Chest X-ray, PA view. Patient: 21 years old, sex M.
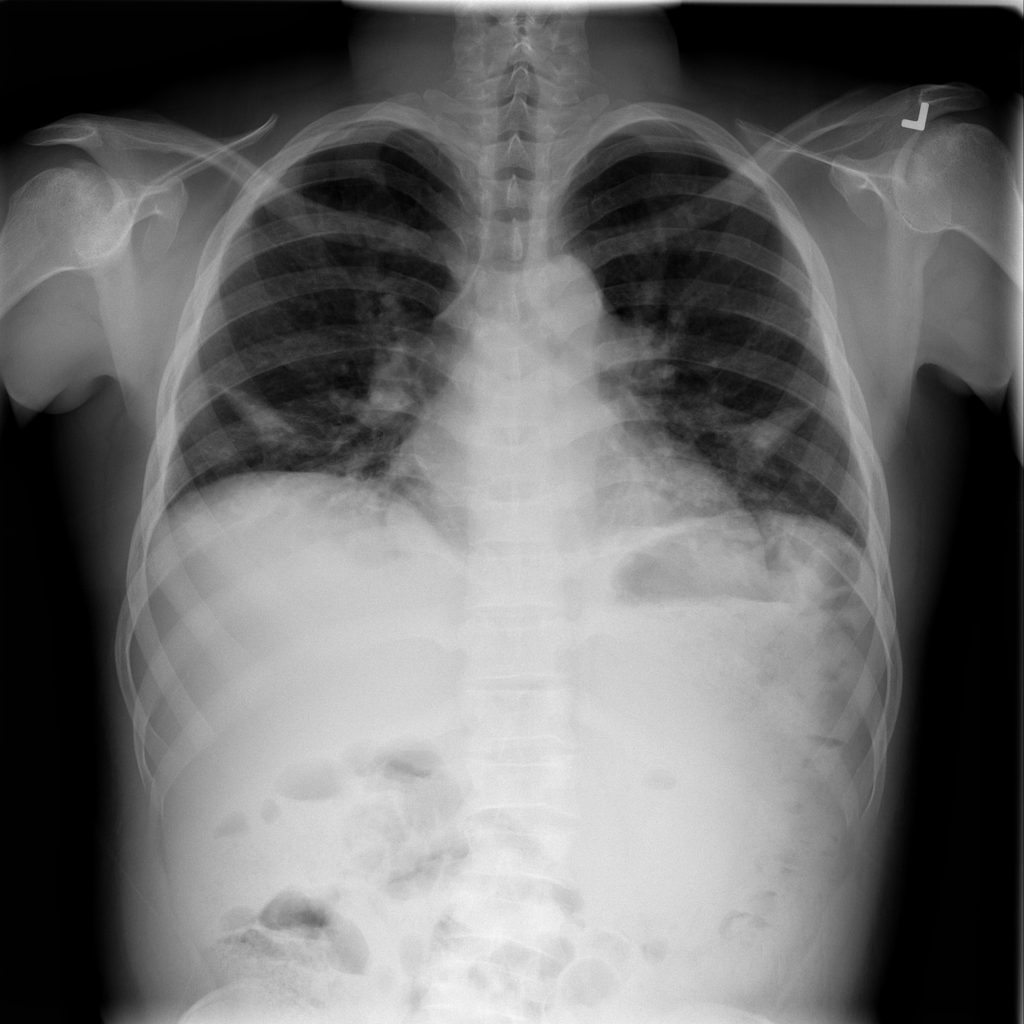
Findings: Atelectasis